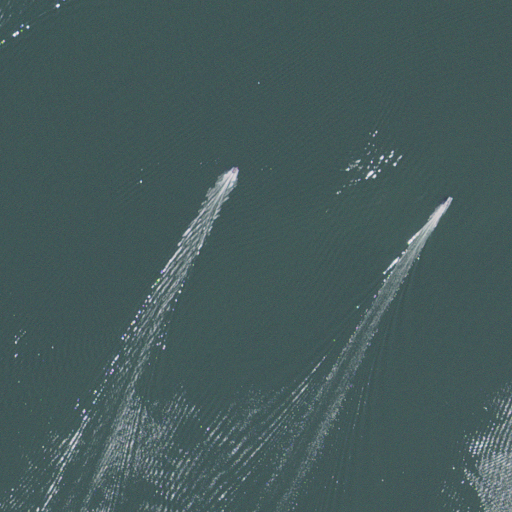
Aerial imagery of valley in Missouri named Little Wolfpen Hollow containing only open water